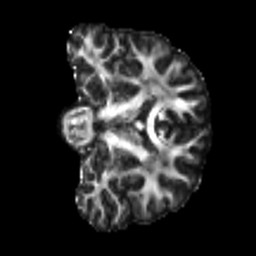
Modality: FA
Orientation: coronal
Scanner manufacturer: siemens
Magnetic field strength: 3 T
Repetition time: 4 s
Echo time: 0.0594 s